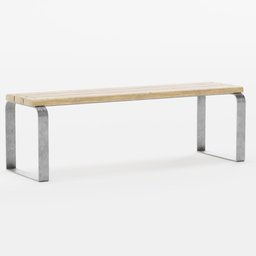
Label: furniture